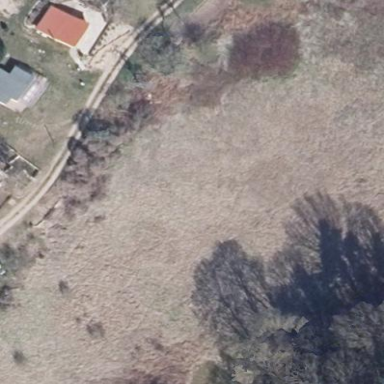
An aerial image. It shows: Patch of scrub vegetation.